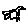
Label: bird